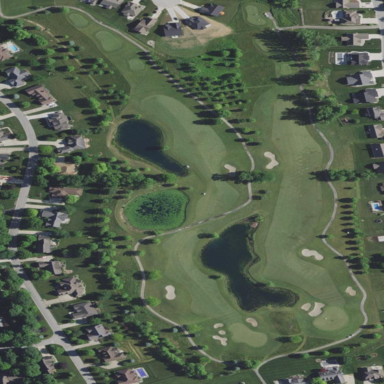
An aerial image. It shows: Golf course surrounded by greenery.